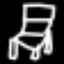
Label: chair